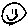
Label: smiley face